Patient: sex F, age 40
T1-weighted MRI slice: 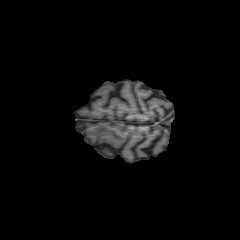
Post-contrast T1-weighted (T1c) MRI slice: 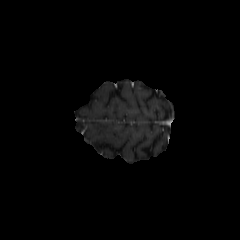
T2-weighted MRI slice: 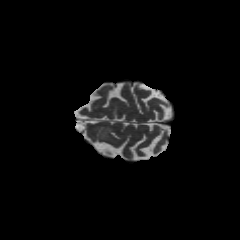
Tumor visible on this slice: yes
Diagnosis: Astrocytoma, IDH-mutant
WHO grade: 2